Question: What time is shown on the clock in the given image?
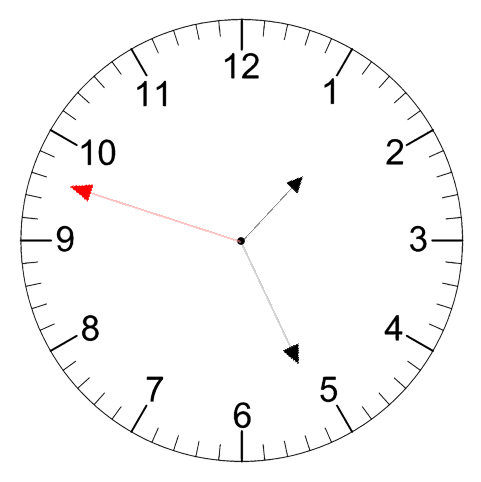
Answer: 01:25:48